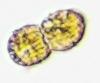
Label: Margalefidinium